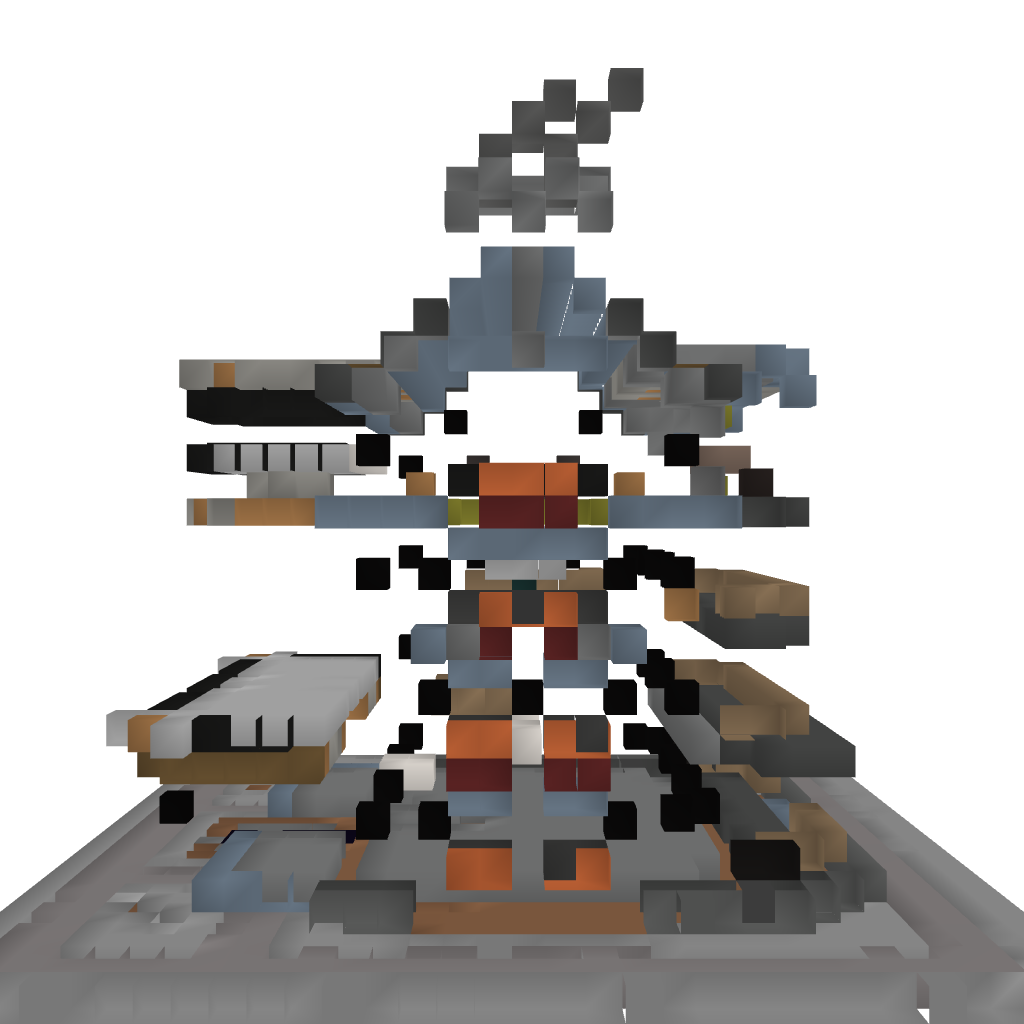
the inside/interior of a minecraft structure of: Jacylin's House